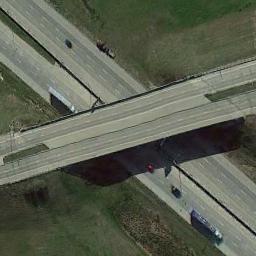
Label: overpass